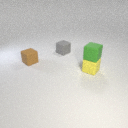
small yellow rubber cube to the right of small gray rubber cube